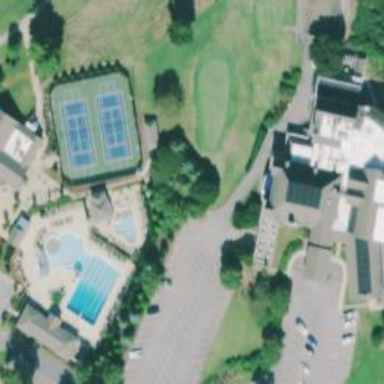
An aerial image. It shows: Pathway for golfing.